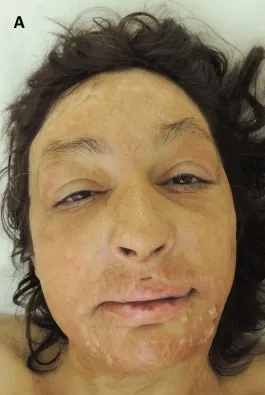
A: Follow-up. Inconspicuous scar formation after spontaneous healing in the facial area with few sebaceous cysts at chin.
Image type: medical_photograph (oral_photograph)